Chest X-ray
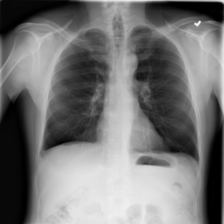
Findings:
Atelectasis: negative
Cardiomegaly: negative
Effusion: negative
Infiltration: positive
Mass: negative
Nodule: negative
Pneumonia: negative
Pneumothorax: negative
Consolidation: negative
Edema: negative
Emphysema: negative
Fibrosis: negative
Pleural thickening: negative
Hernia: negative